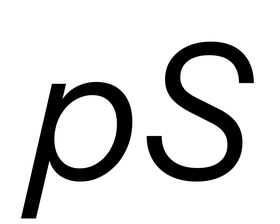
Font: InstrumentSans-Italic_Italic